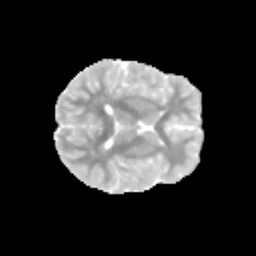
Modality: MD
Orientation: axial
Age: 10
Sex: male
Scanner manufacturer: siemens
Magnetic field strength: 3 T
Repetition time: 3.8 s
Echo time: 0.07 s